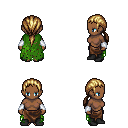
a pixel art fantasy rpg character, female body template, human, dark skin, green tattered cape, robe skirt, blonde ponytail hairstyle, white cloth bracers, black shoes, four views (front, back, left, right), 2x2 character sprite sheet, small pixel art, hard edges, no anti-aliasing